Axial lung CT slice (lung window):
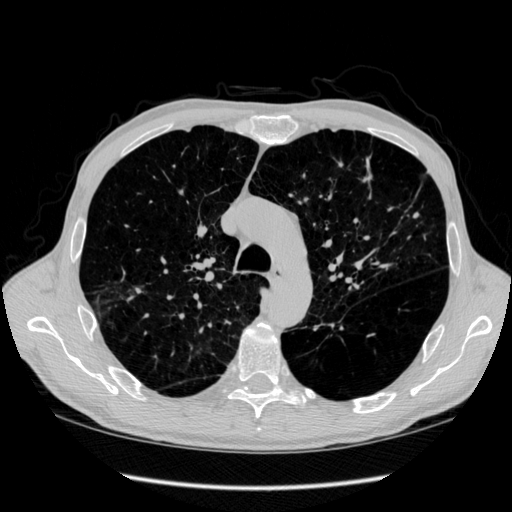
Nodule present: yes
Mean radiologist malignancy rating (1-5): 3